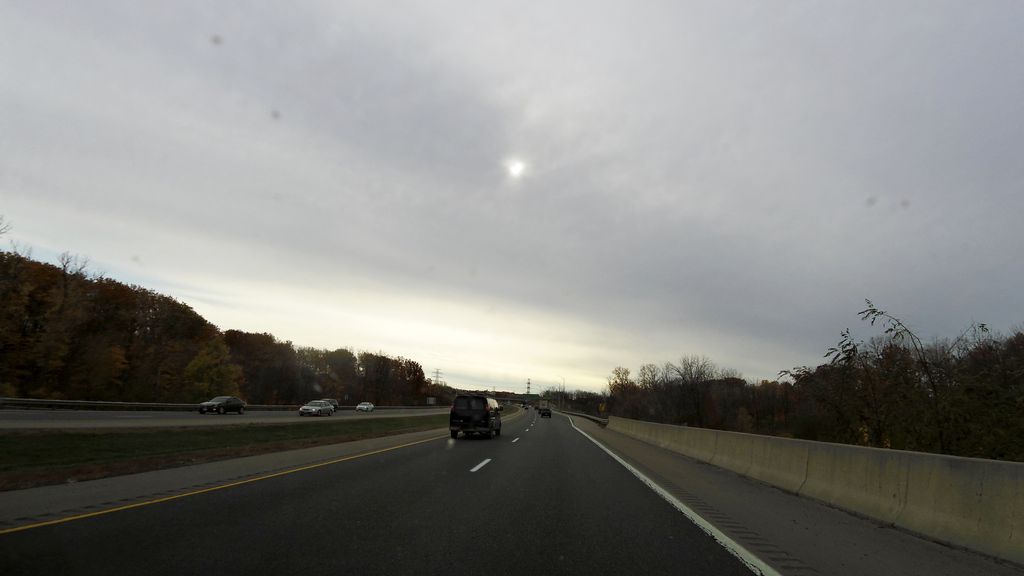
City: hamilton